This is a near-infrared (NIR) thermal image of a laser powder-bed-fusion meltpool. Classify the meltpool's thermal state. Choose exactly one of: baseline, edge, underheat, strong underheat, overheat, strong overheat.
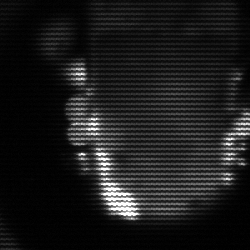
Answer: baseline